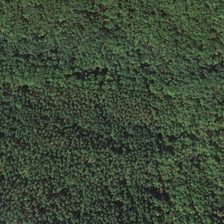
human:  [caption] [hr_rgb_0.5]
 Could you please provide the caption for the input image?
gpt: many green trees form a piece of forest .

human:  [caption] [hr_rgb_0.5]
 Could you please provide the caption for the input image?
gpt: many green trees form a piece of forest .

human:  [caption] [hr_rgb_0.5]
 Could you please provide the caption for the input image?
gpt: many green trees form a piece of forest .

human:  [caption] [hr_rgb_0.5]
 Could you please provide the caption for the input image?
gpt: many green trees form a piece of forest .

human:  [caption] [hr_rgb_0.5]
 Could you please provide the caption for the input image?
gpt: many green trees form a piece of forest .